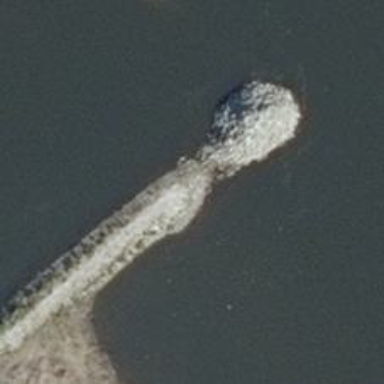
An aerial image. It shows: Breakwater structure.